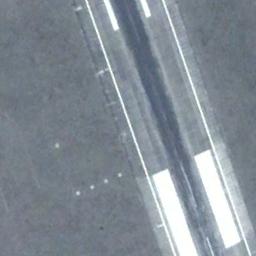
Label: runway